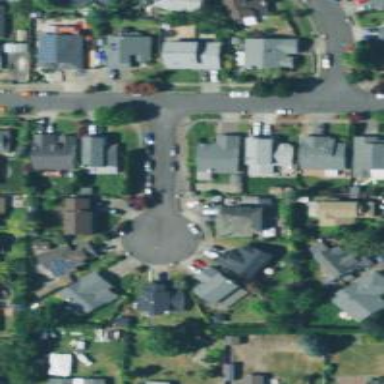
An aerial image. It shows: Residential road with sidewalk on the left side.